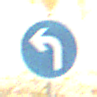
Verkehrszeichen: VorgeschriebeneFahrtrichtungLinks
Zusatzzeichen oben: VorfahrtGewaehren
Umgebung: Outdoor, Beach
Tageszeit: Midday
Wetter: PartlyCloudy
Licht: Natural
Jahreszeit: NotSpecified
Kontrast: HighContrast